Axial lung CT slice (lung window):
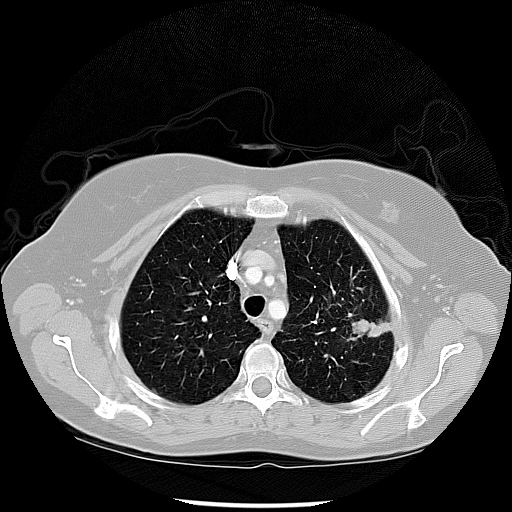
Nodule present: yes
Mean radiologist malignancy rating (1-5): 4